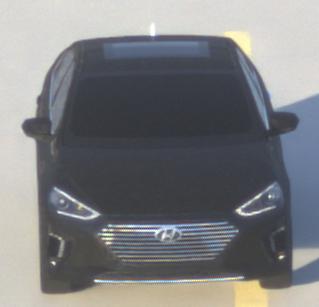
Make: Hyundai
Model: IONIQ Hybrid
Detailed model: IONIQ (AE) Hybrid
Model produced from: 2016/10
Model produced until: 2018/08
Doors: 5
Color: black
Road condition: dry road
Daytime: sunrise or sunset
Contrast: low contrast